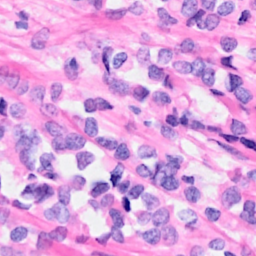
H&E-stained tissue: Breast